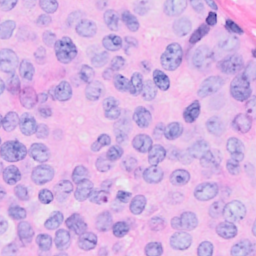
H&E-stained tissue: Breast